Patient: sex F, age 19
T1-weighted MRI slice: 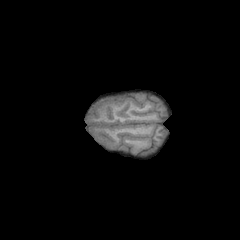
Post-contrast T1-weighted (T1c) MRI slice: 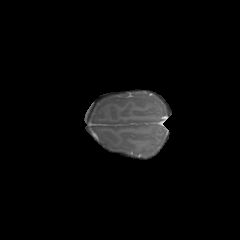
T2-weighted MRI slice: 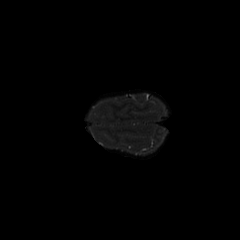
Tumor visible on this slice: no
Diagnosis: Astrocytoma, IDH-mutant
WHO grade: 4